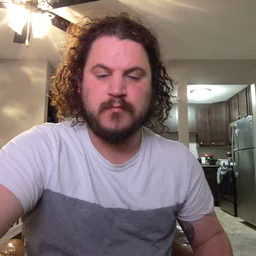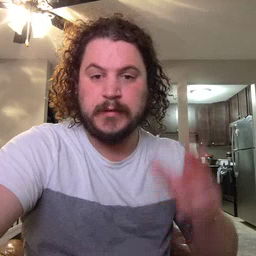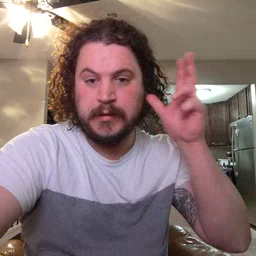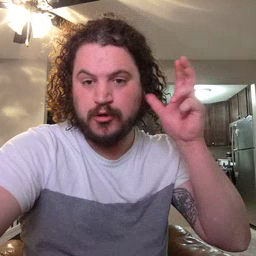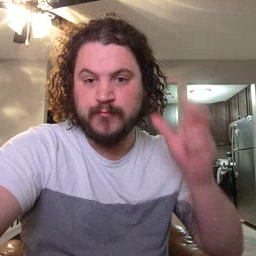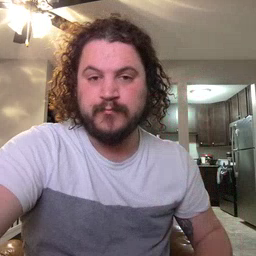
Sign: hear